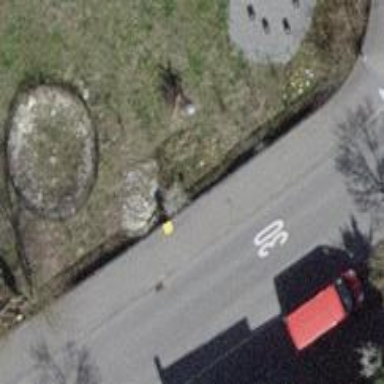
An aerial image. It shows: Post box.